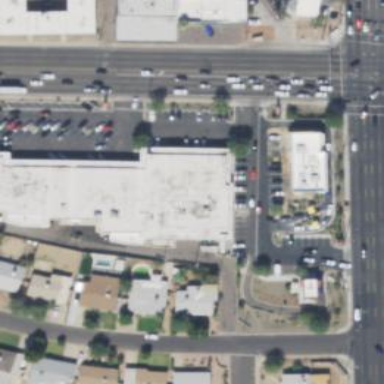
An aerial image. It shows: Retail building.